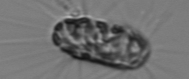
Label: Corethron_hystrix